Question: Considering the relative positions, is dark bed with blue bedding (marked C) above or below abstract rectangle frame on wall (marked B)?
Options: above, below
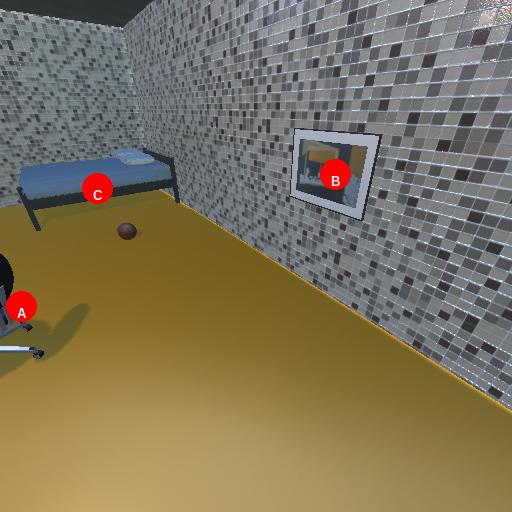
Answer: above